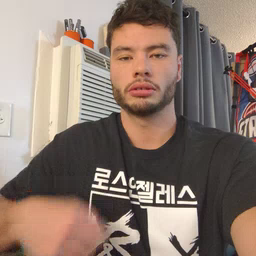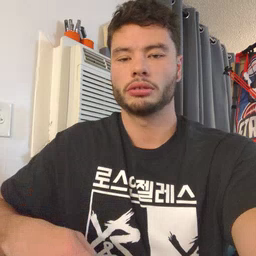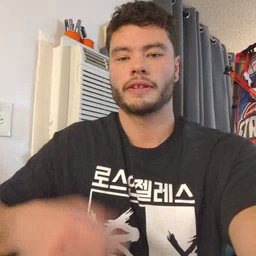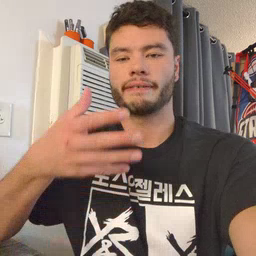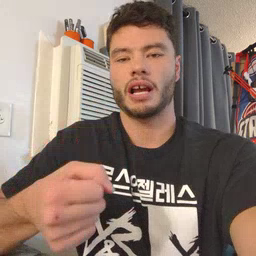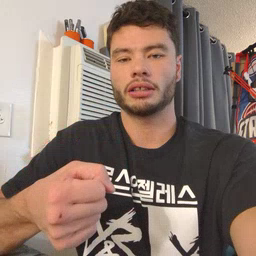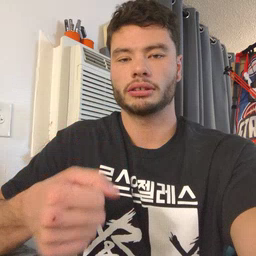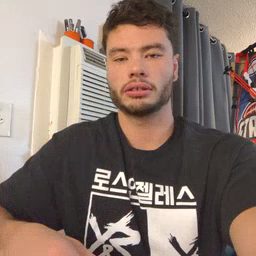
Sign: fast